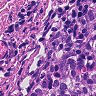
Metastatic tissue present: yes